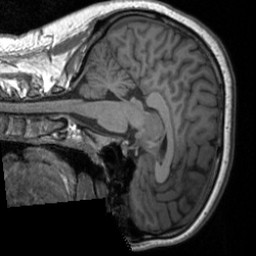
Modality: T1w
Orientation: sagittal
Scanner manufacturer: siemens
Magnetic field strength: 3 T
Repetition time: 1.9 s
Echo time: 0.00226 s